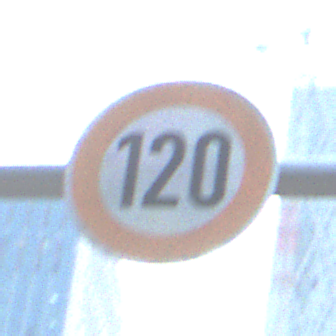
Verkehrszeichen: Geschwindigkeit120
Umgebung: Outdoor, Urban
Tageszeit: MorningAfternoon
Wetter: PartlyCloudy
Licht: Natural
Jahreszeit: NotSpecified
Kontrast: LowContrast